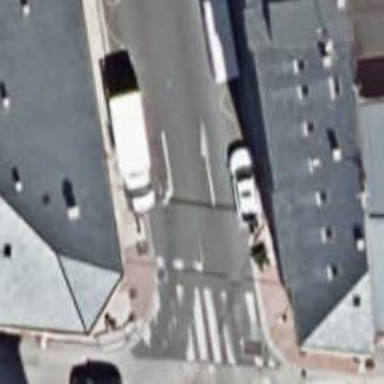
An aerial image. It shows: Road with traffic signals at crossing.